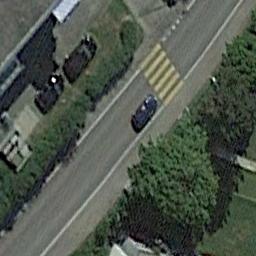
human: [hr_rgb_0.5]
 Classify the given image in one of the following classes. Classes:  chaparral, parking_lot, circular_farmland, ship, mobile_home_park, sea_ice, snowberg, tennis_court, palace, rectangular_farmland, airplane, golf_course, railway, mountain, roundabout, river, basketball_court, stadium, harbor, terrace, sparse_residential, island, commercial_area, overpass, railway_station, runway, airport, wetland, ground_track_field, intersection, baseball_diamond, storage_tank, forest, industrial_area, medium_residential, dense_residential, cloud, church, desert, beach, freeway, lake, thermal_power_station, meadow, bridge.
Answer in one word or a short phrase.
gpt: freeway